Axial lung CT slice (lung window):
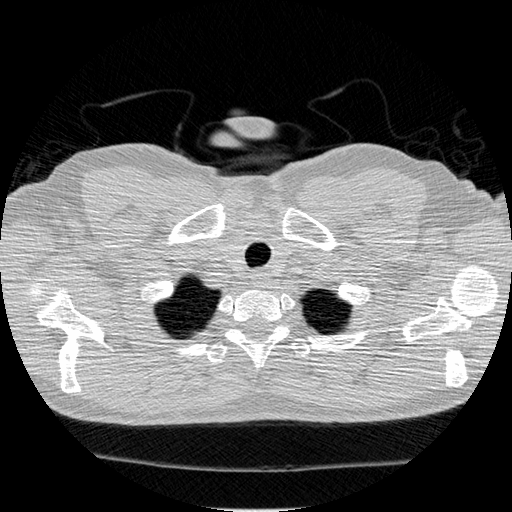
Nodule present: no